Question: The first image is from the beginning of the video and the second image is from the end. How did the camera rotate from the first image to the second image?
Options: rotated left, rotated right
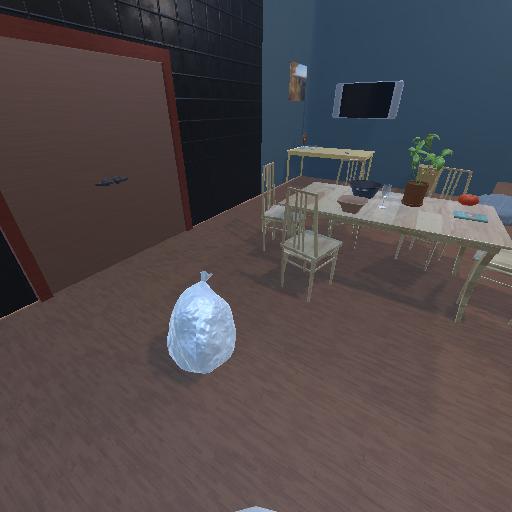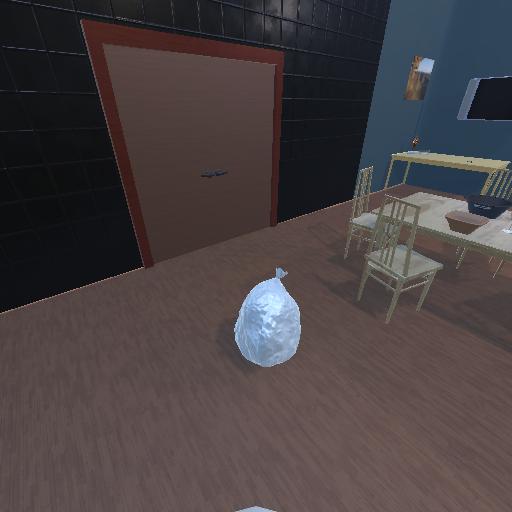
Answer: rotated left